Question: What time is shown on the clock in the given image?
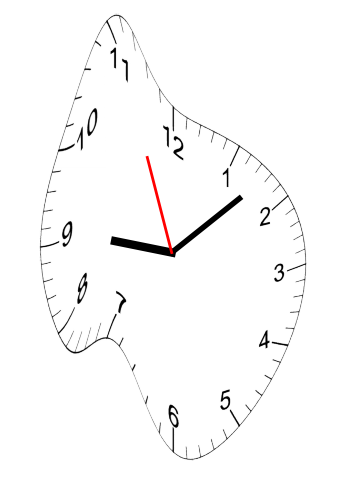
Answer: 09:07:56